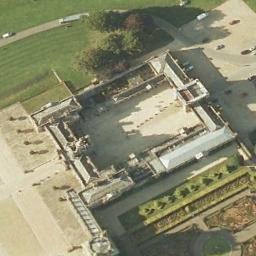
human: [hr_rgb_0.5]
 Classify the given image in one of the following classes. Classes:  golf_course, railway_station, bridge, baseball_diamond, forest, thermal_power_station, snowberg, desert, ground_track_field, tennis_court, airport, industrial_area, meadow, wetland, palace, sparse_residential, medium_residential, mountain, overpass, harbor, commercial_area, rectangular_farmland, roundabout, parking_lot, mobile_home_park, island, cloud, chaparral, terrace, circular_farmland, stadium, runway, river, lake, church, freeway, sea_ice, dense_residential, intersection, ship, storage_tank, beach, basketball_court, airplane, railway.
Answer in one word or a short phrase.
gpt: palace